Question: I am developing android app.
When i run this app, i finds message on console that:
'''
[2013-09-05 15:12:31 - Emulator] invalid command-line parameter: dns-server.
[2013-09-05 15:12:31 - Emulator] Hint: use '@foo' to launch a virtual device named 'foo'.
[2013-09-05 15:12:31 - Emulator] please use -help for more information
'''
I searched on SO for this error and i done :
Windows - Preferances - pathcheck
There was no blank space in SDK address.
(Besides that i again pasted address in it)
Its as follows:

Its again showing me that text in console and app is not running.
Please help me.
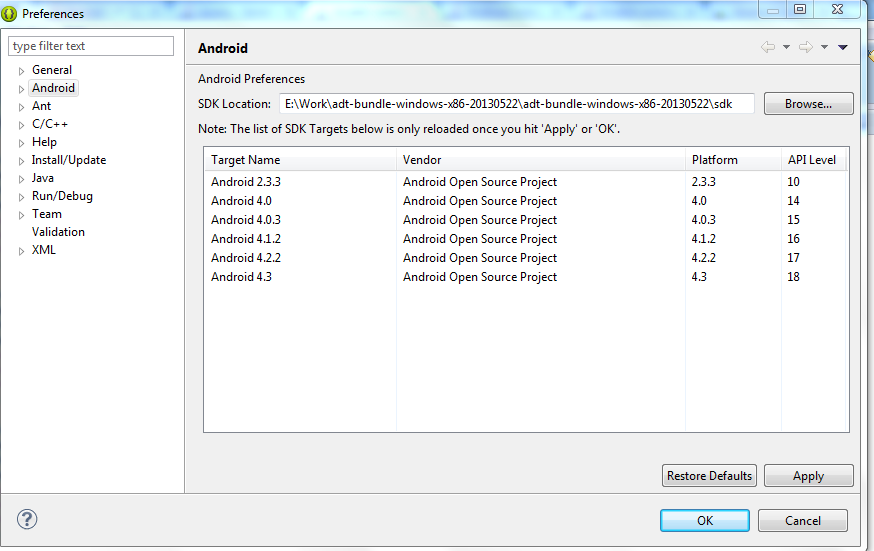
Answer: If the problem is not in the path(spaces)and you only have one graphic card you should delete your Virtual Devices and wipe it from the computer and create a new one.
Let me know if it helped :)